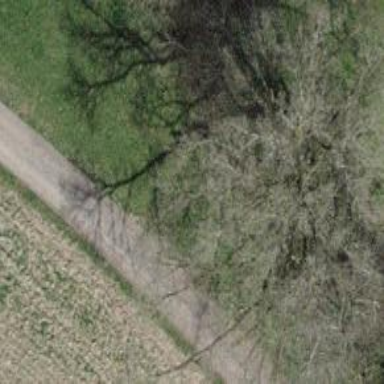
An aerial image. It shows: Hedge acting as barrier.